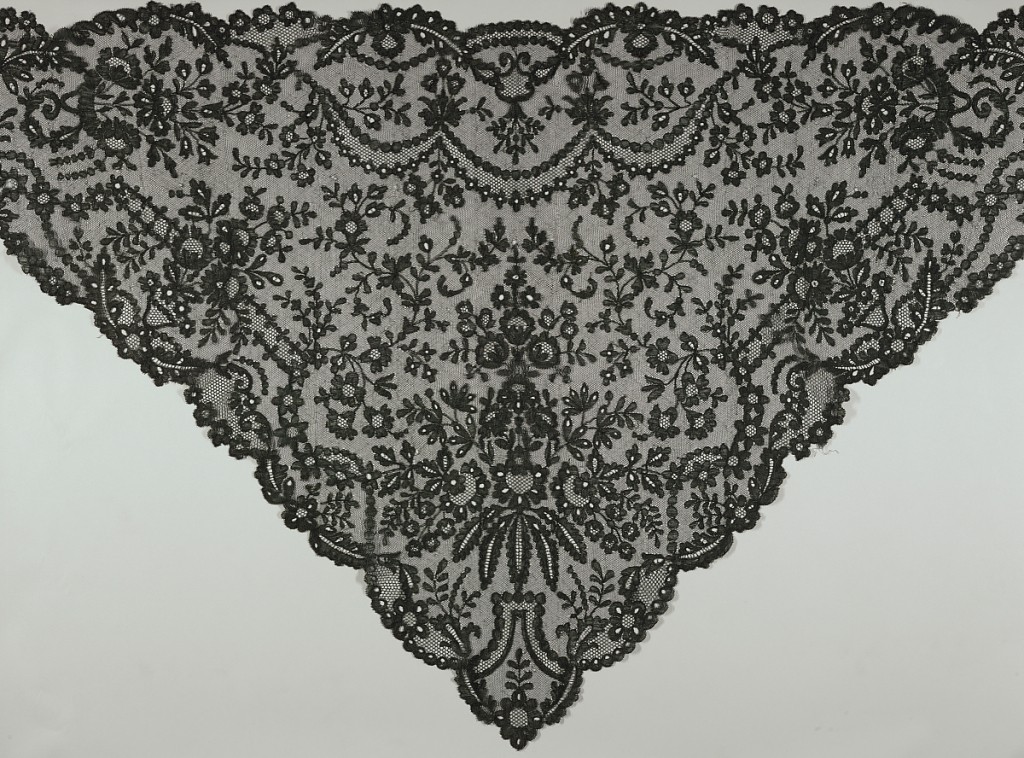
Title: Shawl
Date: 19th century
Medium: yak wool Technique: bobbin lace
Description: Black triangular shaped shawl with a design of flower sprays, curving motifs and a scalloped border.